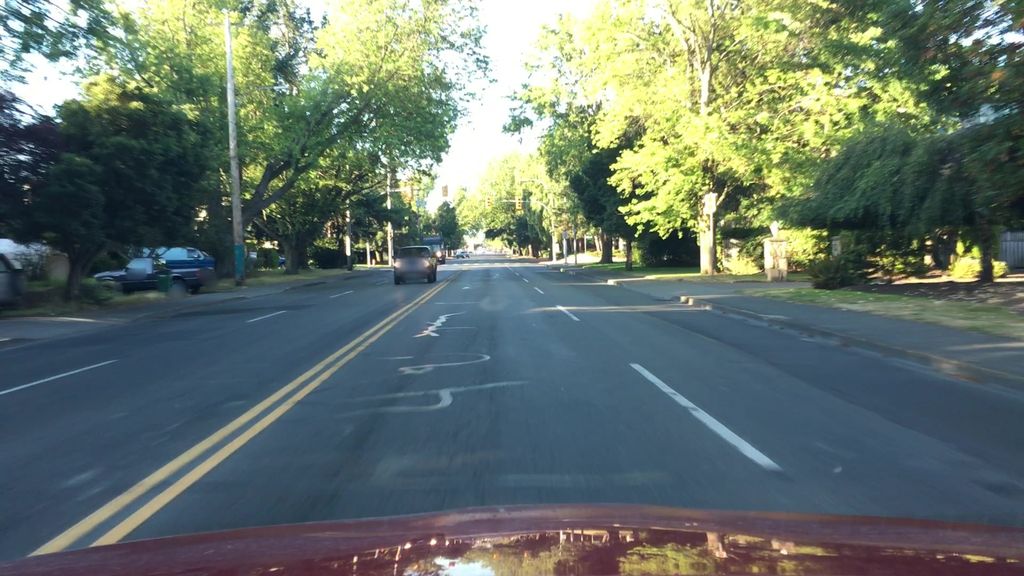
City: victoria